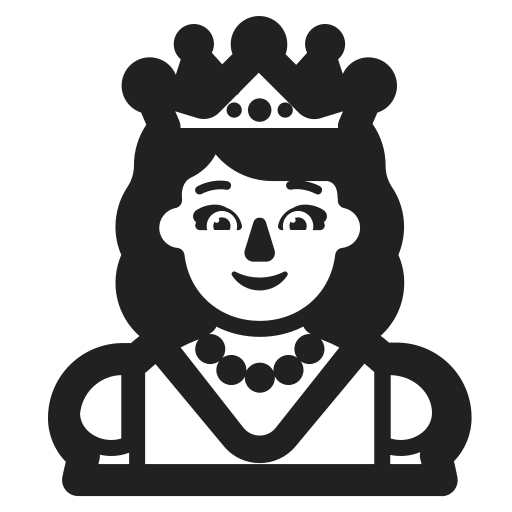
princess high contrast default